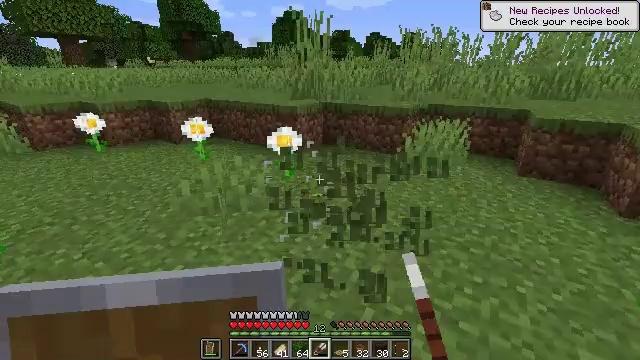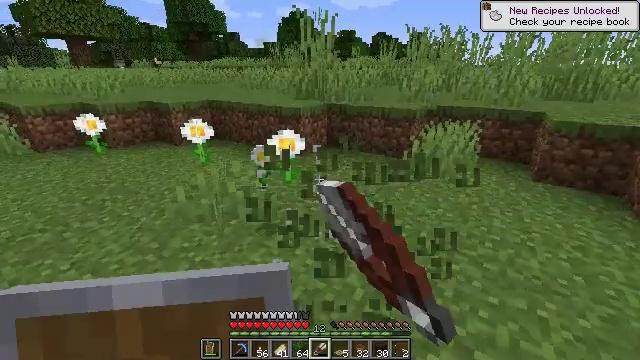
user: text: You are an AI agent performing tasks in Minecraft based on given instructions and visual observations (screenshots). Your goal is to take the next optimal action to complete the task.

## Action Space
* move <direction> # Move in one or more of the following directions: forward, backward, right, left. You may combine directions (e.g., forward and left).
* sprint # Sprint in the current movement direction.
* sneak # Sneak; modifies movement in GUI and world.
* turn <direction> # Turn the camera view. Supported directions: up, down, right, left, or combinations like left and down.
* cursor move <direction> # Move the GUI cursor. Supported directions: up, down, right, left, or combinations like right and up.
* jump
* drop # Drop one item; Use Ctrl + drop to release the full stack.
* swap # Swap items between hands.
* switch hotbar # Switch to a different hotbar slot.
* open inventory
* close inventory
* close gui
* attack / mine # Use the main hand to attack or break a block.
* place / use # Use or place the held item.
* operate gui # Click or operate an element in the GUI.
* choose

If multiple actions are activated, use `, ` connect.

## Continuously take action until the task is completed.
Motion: motion action
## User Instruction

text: Collect the grass from the surface.
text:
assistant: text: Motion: move forward, turn left, attack / mine
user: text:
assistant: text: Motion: attack / mine